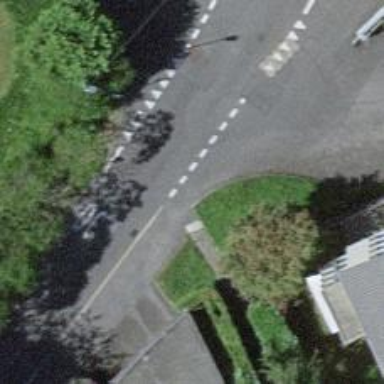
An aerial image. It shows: Steps with asphalt surface.